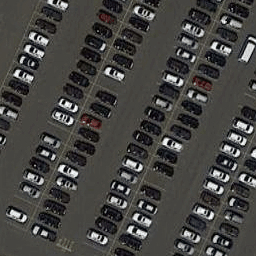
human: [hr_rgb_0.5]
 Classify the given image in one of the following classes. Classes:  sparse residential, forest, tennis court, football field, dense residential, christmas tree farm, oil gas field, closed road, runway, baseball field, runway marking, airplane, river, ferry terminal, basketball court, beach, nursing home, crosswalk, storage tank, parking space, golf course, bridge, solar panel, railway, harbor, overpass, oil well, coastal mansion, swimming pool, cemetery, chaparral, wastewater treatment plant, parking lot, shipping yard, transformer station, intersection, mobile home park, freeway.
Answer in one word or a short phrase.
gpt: parking lot